Interaction volume radius: 5 \u00c5
Interaction volume height: 35 \u00c5
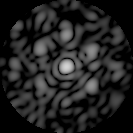
Disorder parameter: 0.6828